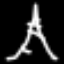
Label: The Eiffel Tower